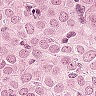
Metastatic tissue present: yes